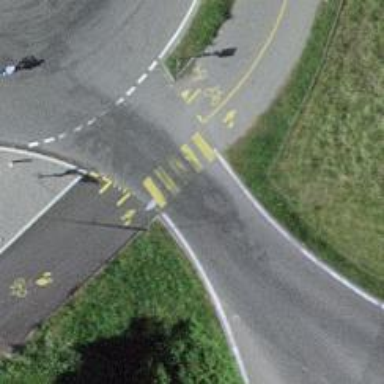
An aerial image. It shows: Uncontrolled road crossing.